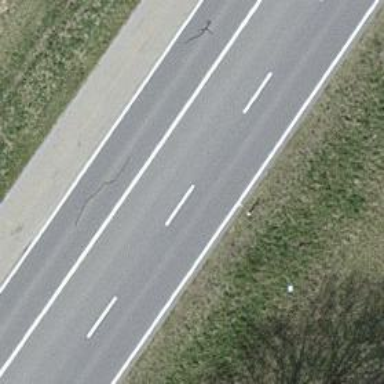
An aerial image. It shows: Primary road with asphalt surface.